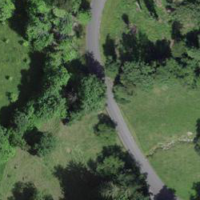
EUNIS habitat code: 44
Species observed at this site:
Lathyrus vernus